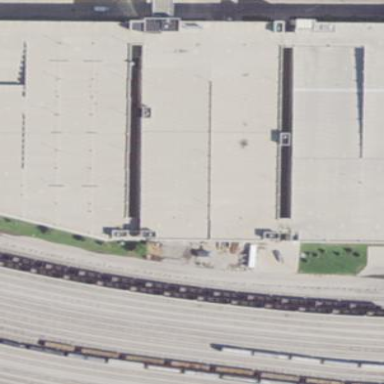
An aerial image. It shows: Part of the building is designated for retail.